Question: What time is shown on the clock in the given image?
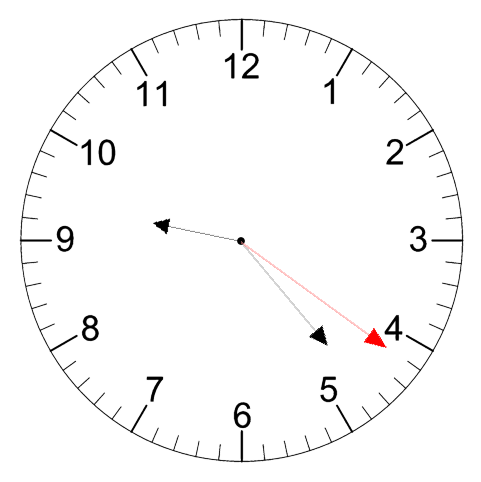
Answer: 09:23:21